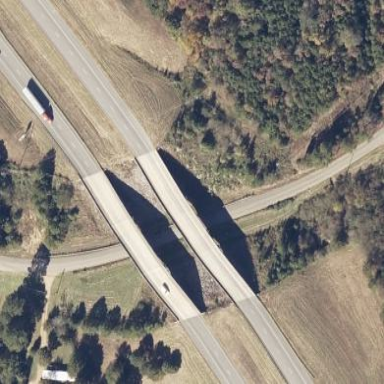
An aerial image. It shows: Bridge with beam structure.